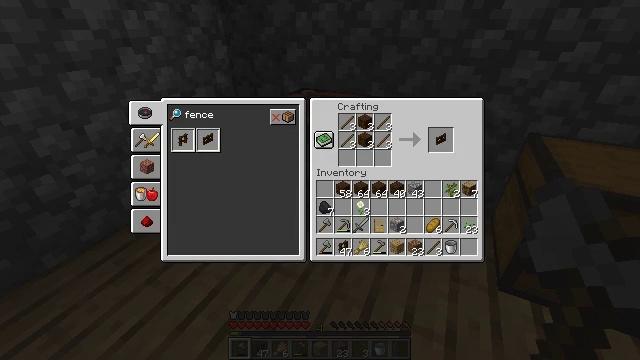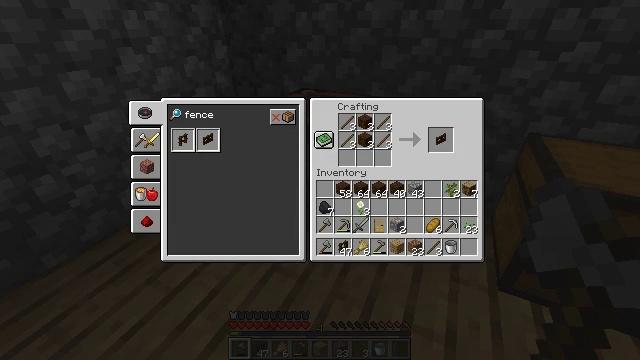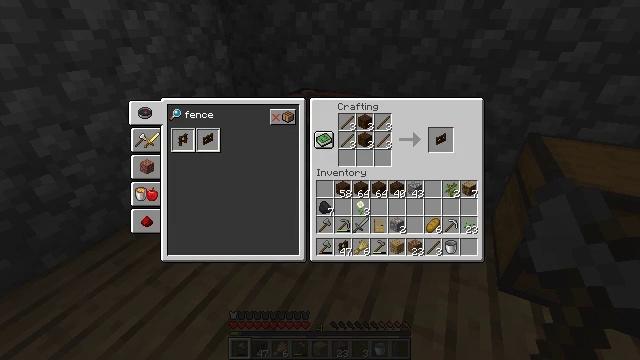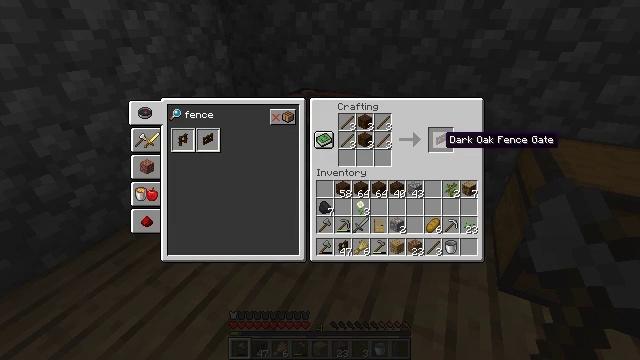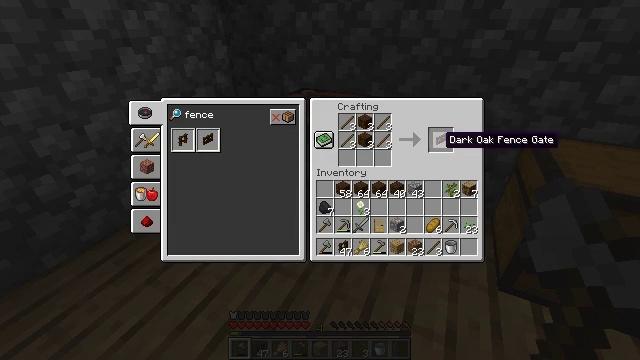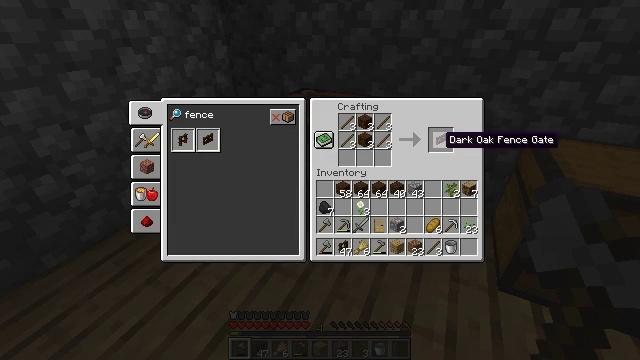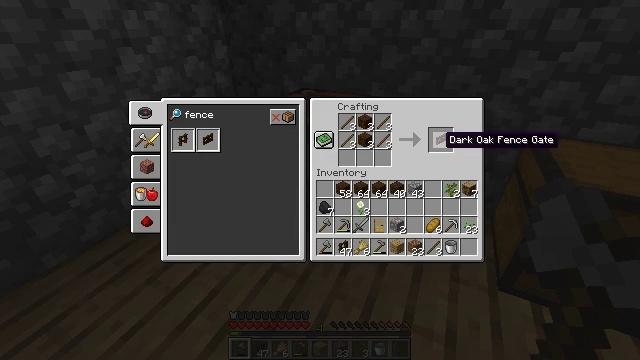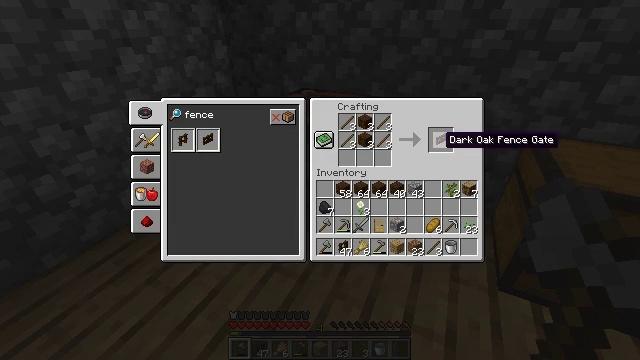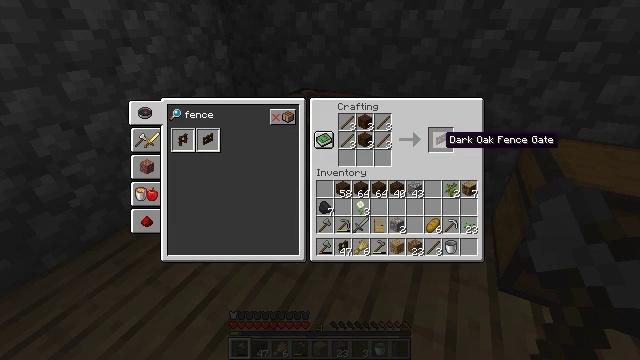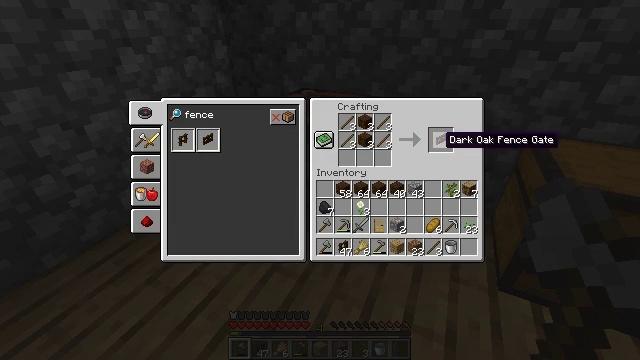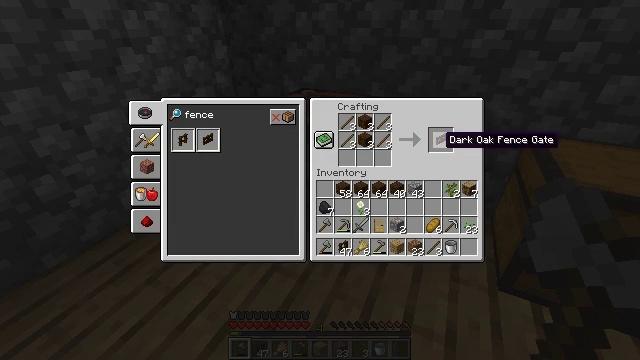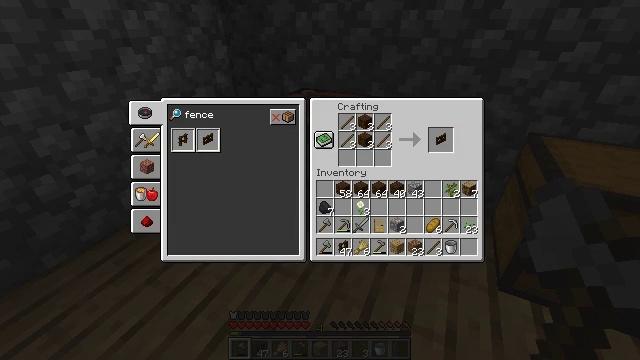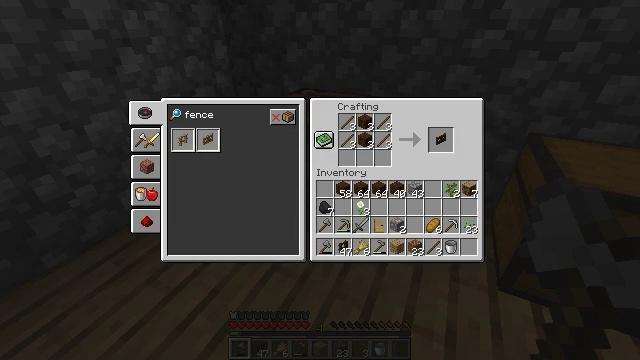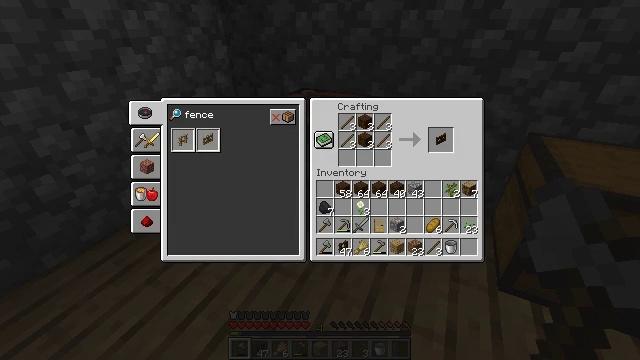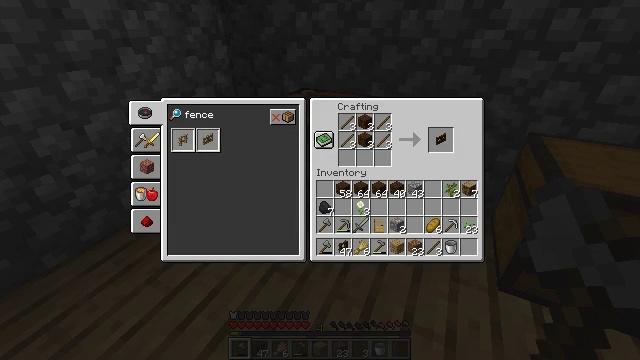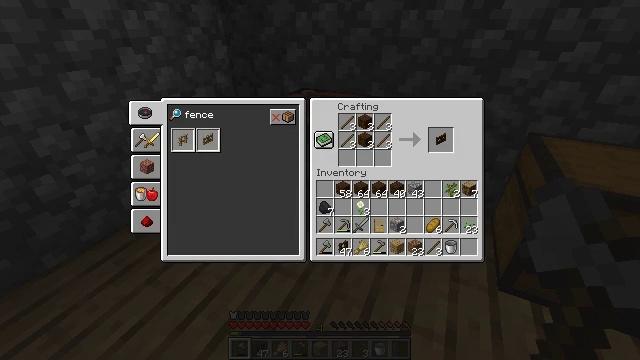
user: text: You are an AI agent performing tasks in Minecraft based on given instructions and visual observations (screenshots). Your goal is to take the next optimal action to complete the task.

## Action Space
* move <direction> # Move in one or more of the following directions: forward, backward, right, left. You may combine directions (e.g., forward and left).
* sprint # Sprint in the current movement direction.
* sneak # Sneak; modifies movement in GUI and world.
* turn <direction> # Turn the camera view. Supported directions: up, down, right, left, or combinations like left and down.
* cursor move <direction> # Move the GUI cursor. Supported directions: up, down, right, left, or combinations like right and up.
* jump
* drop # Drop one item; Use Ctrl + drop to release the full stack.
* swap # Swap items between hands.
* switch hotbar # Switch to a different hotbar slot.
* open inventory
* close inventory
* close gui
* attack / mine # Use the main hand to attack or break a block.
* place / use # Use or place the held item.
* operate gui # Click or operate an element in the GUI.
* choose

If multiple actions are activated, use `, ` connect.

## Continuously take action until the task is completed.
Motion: motion action
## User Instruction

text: Combine dark oak planks and sticks to make a dark oak fence gate.
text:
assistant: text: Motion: no_op
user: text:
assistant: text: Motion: no_op
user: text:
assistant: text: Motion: no_op
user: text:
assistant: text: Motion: no_op
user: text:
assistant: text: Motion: no_op
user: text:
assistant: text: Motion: no_op
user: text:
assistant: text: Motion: no_op
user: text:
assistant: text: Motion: no_op
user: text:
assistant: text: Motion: no_op
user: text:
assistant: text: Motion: no_op
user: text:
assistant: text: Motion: no_op
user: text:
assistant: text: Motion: no_op
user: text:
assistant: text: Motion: no_op
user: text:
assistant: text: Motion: no_op
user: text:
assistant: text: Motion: no_op
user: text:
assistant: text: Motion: cursor move down
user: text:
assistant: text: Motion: no_op
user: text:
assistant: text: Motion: no_op
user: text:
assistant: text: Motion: no_op
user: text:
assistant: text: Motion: no_op
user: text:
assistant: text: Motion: no_op
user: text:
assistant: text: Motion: no_op
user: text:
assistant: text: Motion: no_op
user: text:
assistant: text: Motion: no_op
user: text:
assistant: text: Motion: no_op
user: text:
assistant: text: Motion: no_op
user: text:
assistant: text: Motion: no_op
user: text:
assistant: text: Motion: no_op
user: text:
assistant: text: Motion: no_op
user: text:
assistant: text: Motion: no_op